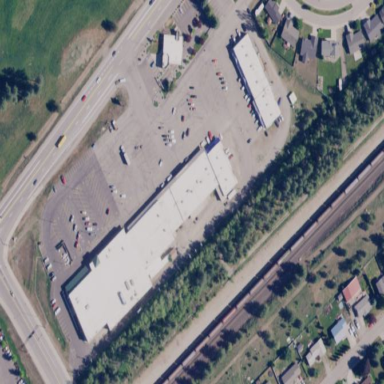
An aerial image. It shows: Retail building.